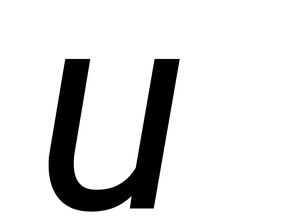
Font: Roboto-Italic_Italic